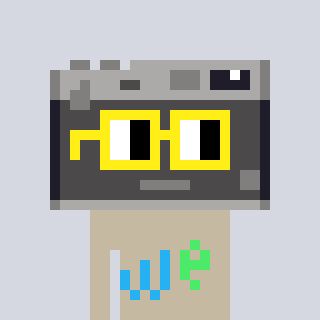
a pixel art character with square yellow glasses, a camera-shaped head and a bege-colored body on a cool background